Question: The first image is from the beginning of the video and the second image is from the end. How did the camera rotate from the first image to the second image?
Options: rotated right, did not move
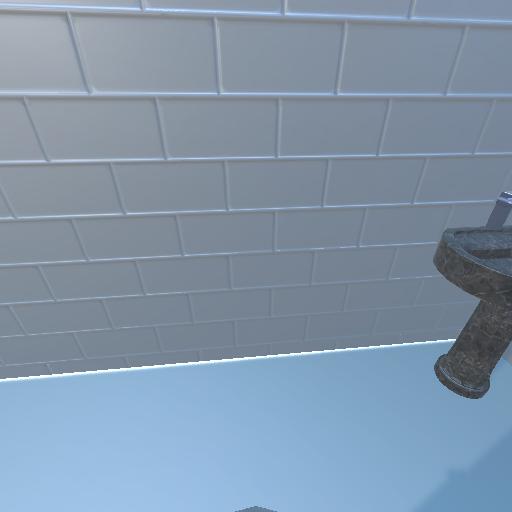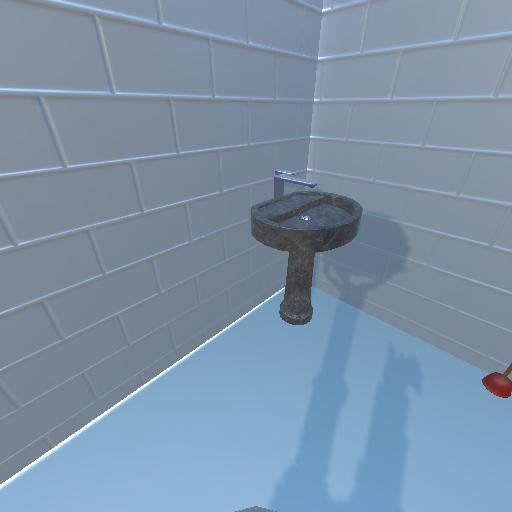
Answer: rotated right